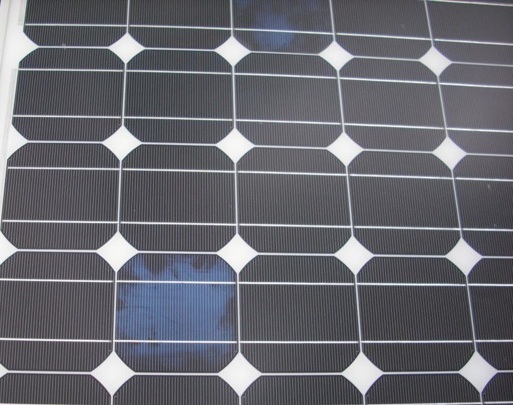
Label: Electrical-damage